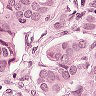
Metastatic tissue present: yes